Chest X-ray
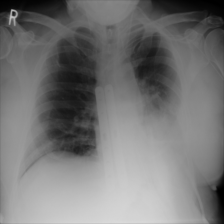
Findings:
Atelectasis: negative
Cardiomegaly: negative
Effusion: positive
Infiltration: negative
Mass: negative
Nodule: negative
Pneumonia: negative
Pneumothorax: negative
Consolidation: negative
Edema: negative
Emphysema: negative
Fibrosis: negative
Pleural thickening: negative
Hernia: negative